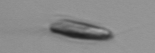
Label: Chrysochromulina